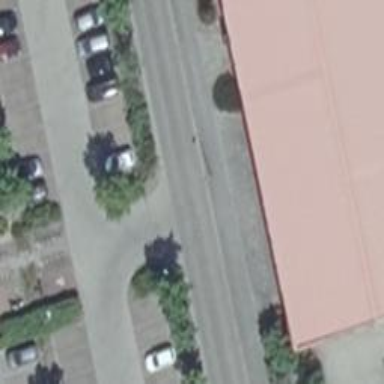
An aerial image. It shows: Parking aisle designated as service road.